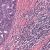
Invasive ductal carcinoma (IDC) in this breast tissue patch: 1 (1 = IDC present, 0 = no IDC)